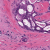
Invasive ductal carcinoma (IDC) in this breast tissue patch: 1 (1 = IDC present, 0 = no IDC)